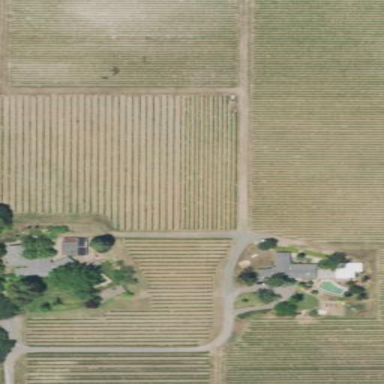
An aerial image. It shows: Vineyard with wine grapes as the main crop.